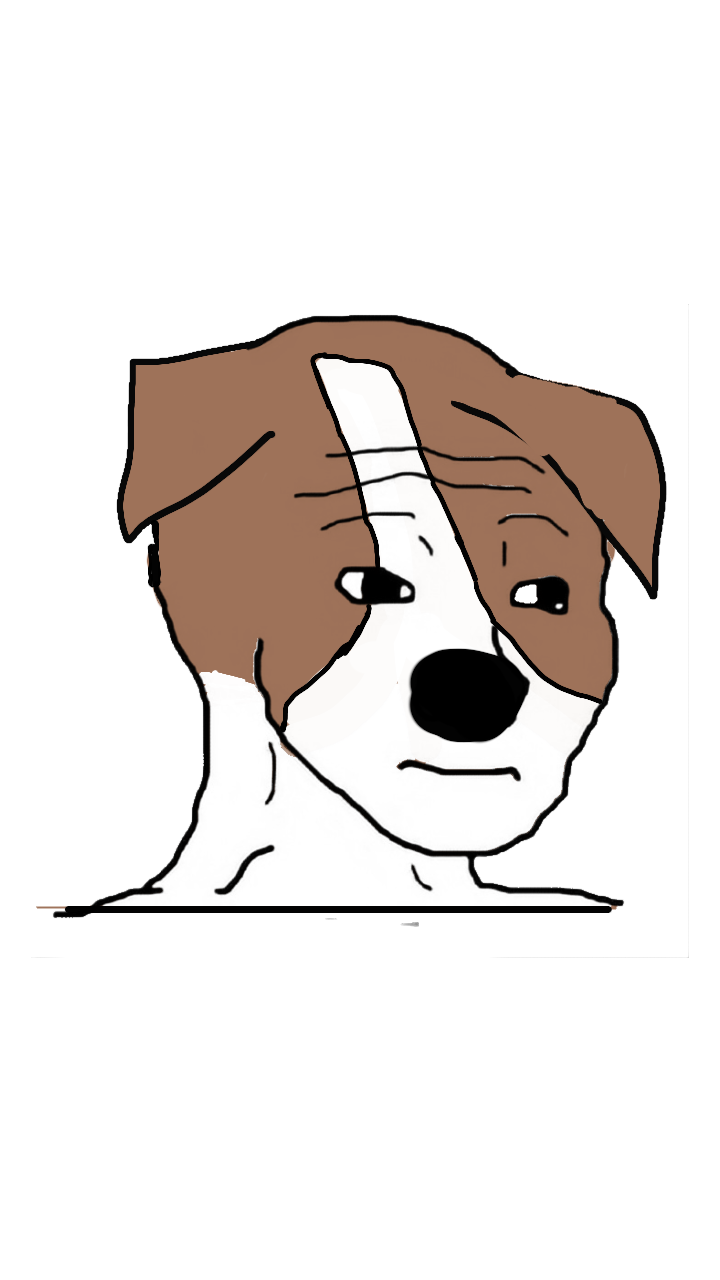
Label: 5_Animal